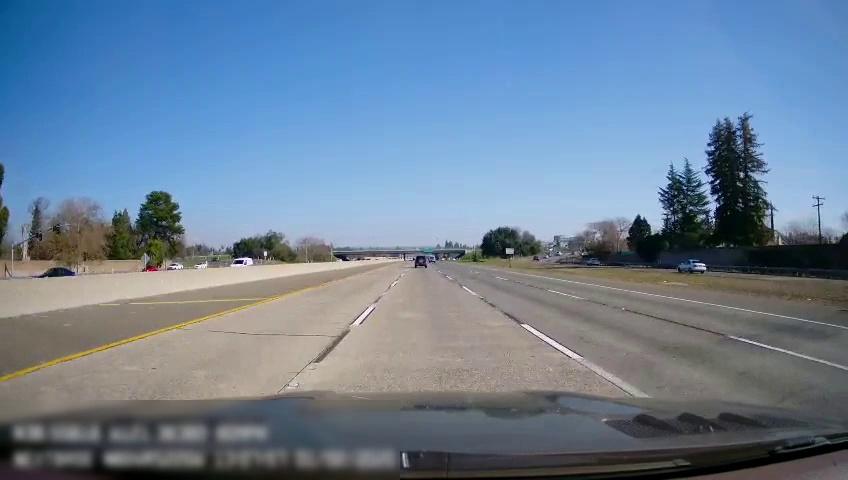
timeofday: Day
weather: Sunny
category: Drivable Space
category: Vehicles | SUV
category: Vehicles | Car
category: Vehicles | Car
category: Vehicles | Truck
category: Vehicles | Car
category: Vehicles | SUV
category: Vehicles | Car
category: Vehicles | Car
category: Drivable Space
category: Lanes | Current Lane
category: Lanes | Alternate Lane
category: Lanes | Alternate Lane
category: Lanes | Alternate Lane
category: Lanes | Alternate Lane
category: Lanes | Alternate Lane